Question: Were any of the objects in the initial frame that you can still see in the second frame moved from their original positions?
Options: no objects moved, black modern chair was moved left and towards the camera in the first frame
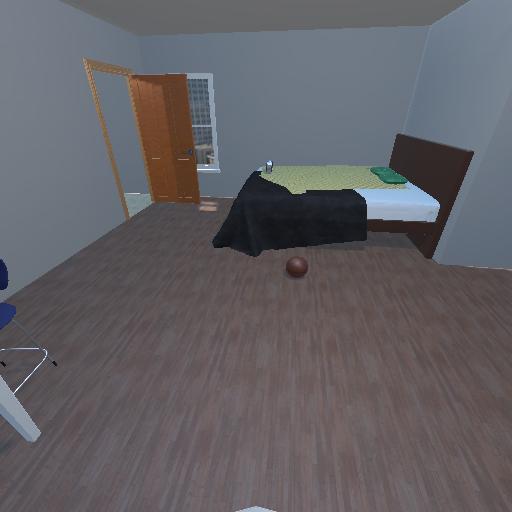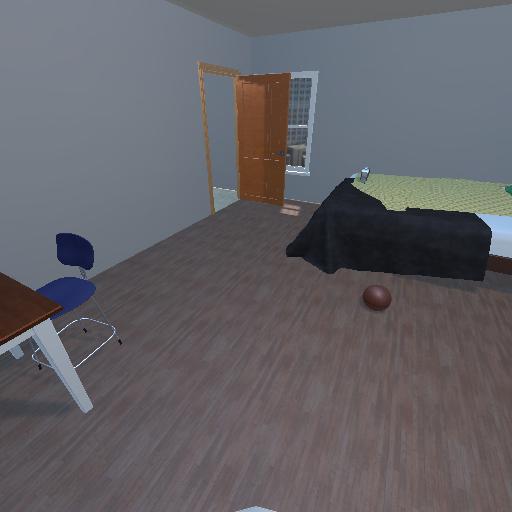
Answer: no objects moved